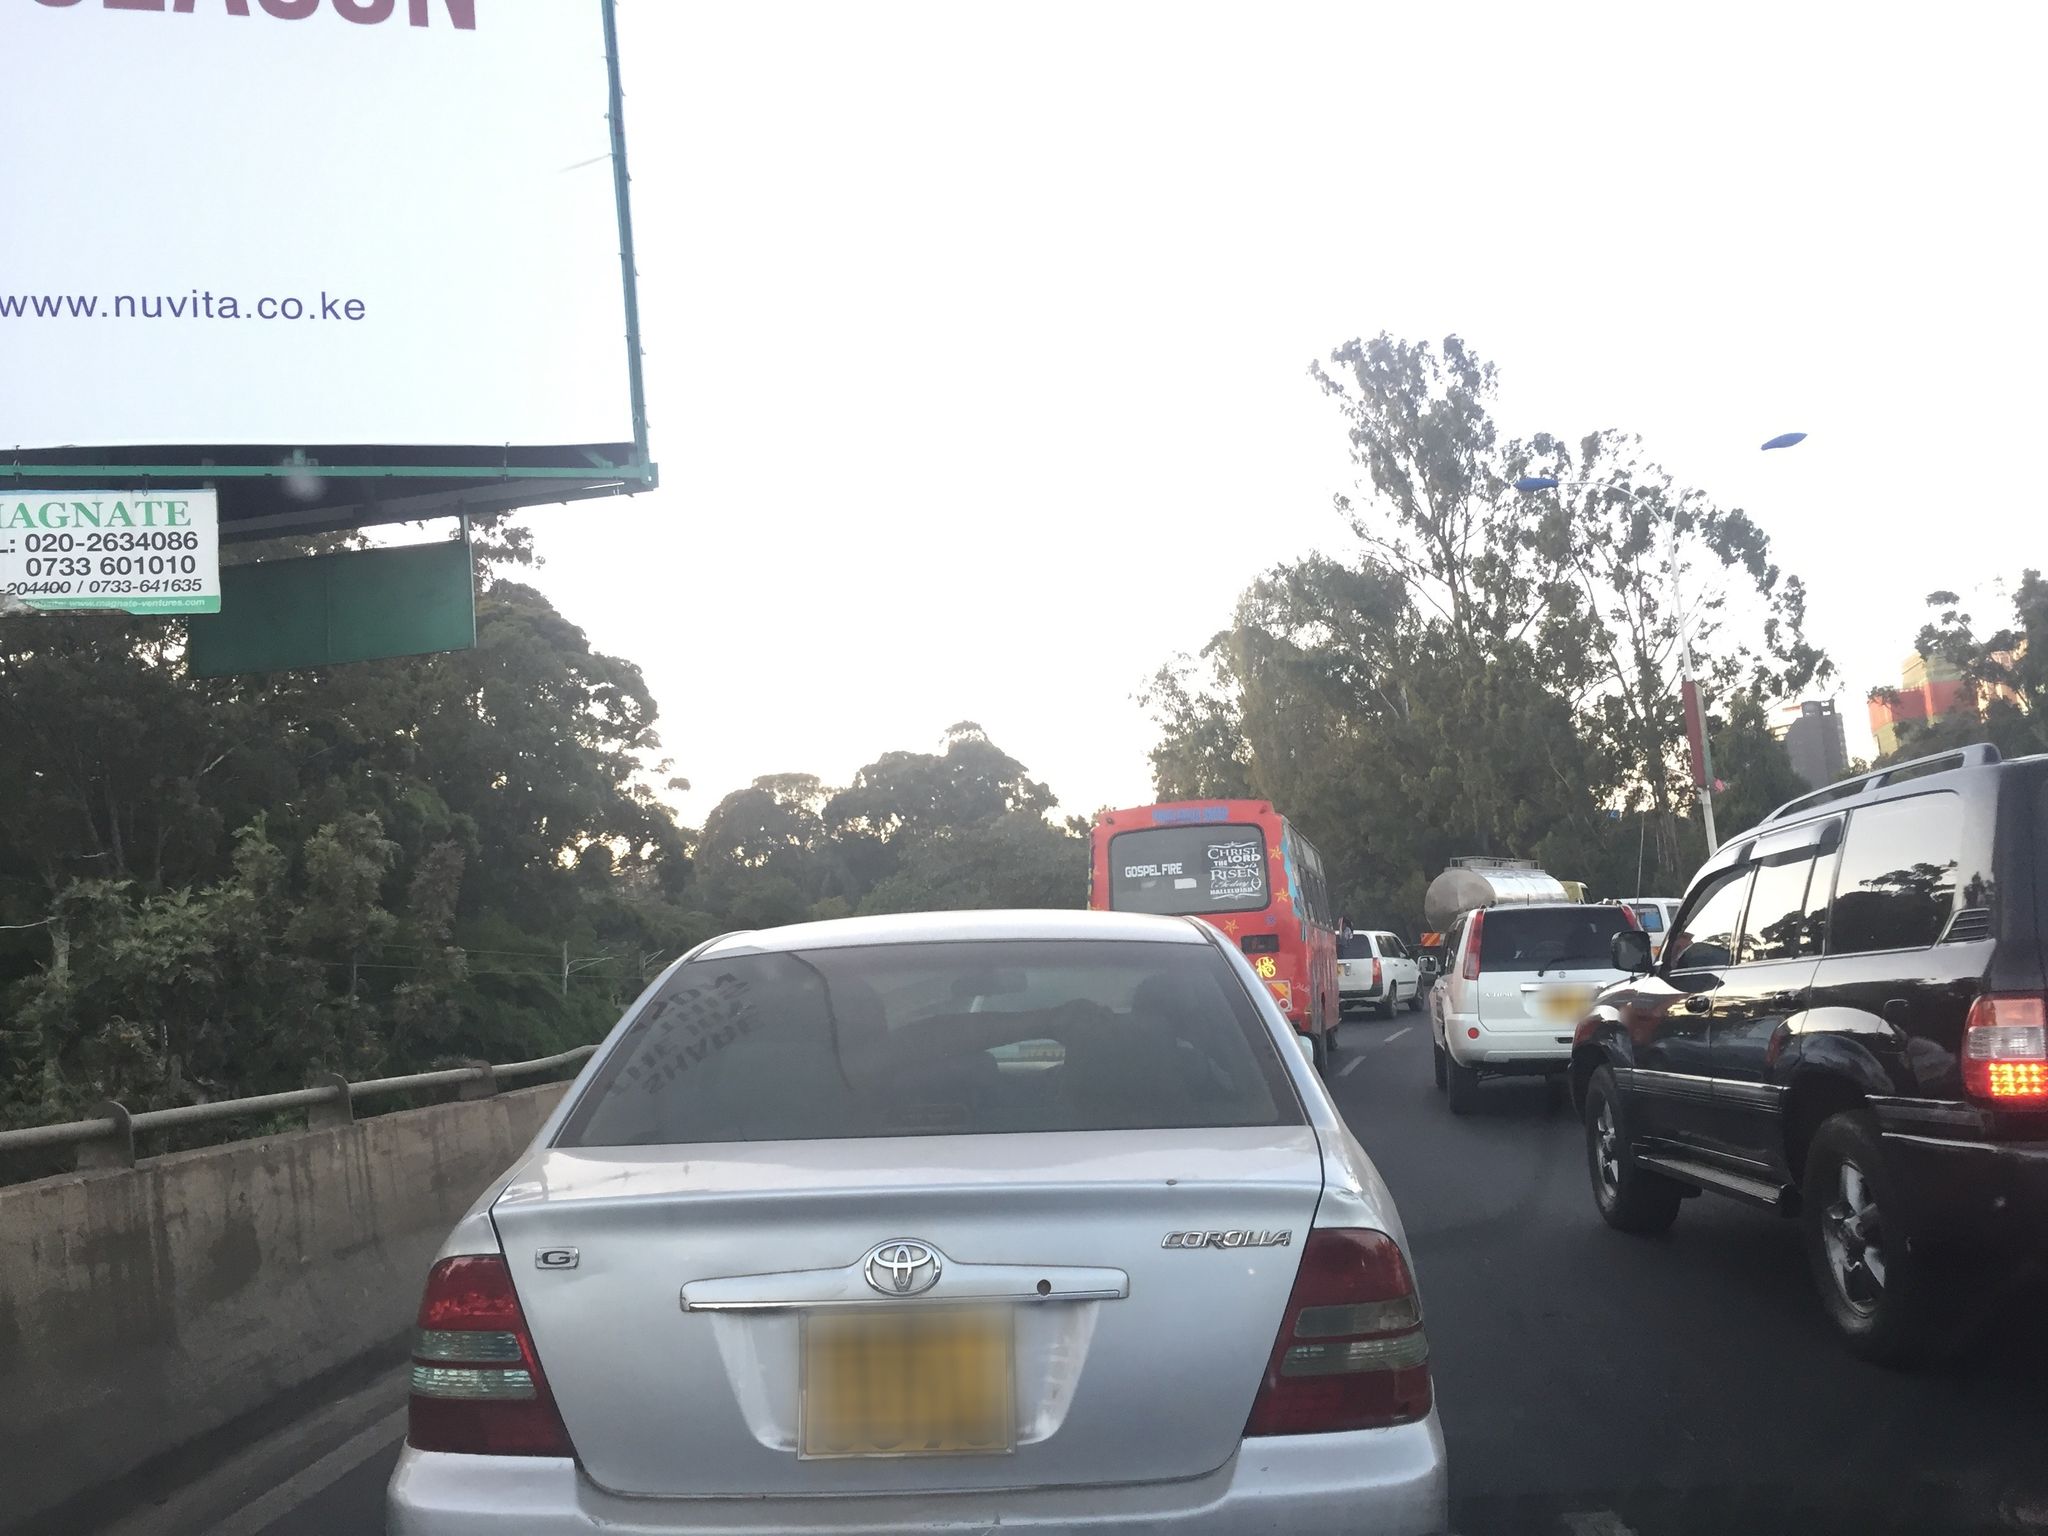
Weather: clear
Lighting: day
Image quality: good
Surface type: driving surface
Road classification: trunk, trunk_link
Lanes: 2
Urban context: urban centre
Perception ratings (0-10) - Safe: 1.59, Lively: 4.56, Beautiful: 2.45, Boring: 1.08, Depressing: 1.38, Wealthy: 3.8